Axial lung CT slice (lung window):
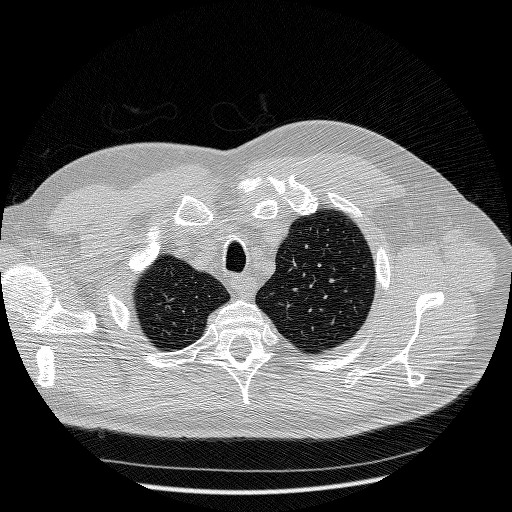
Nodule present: no